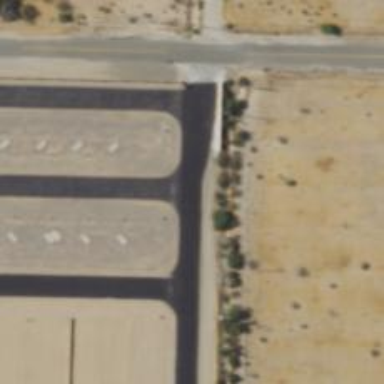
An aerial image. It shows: Asphalt taxiway in the airport.